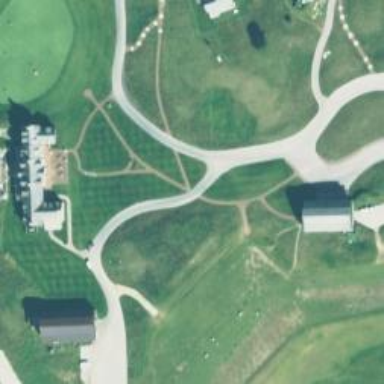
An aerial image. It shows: Path for golf carts.